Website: slack
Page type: billing-address
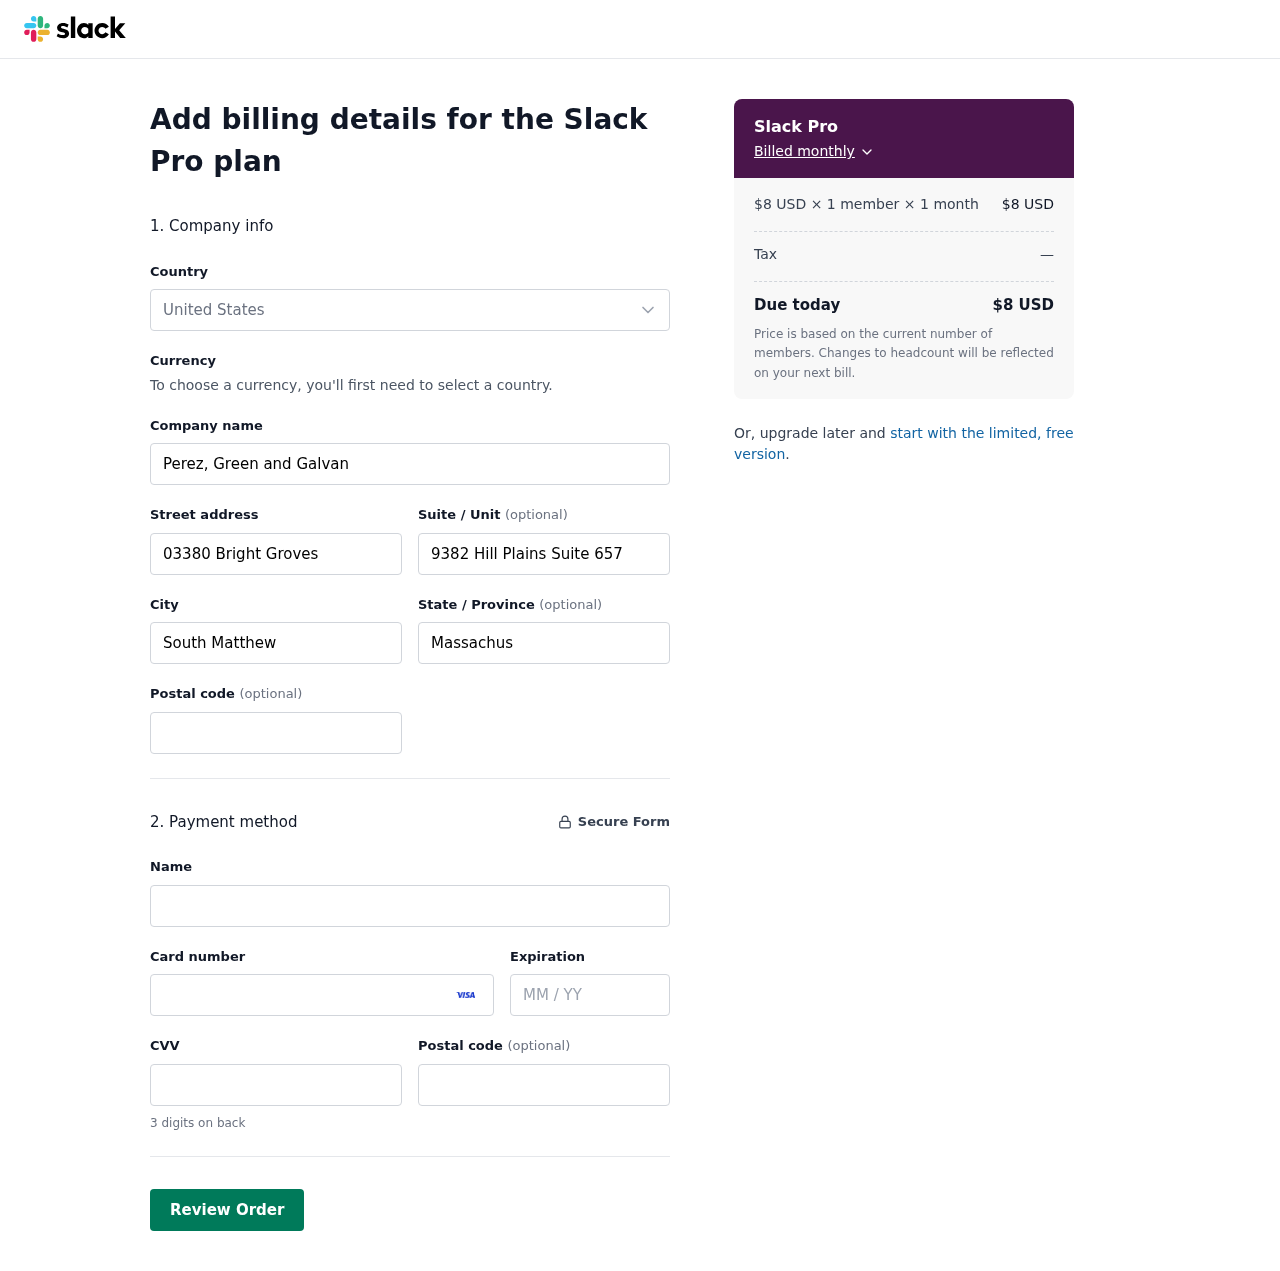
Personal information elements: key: PII_CARD_CVV
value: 955
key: PII_CARD_EXPIRY
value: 09/27
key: PII_CARD_NUMBER
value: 4146 0891 1957 2386
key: PII_CITY
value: South Matthew
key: PII_COMPANY
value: Perez, Green and Galvan
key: PII_COUNTRY
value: United States
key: PII_FULLNAME
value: Gary Rodriguez
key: PII_POSTCODE
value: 95327
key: PII_POSTCODE2
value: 05512
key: PII_STATE
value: Massachusetts
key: PII_STREET
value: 03380 Bright Groves
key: PII_STREET2
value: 9382 Hill Plains Suite 657
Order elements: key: ORDER_PLAN_PRICE
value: $8 USD
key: ORDER_NUM_MEMBERS
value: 1 member
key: ORDER_NUM_MONTHS
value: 1 month
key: ORDER_SUBTOTAL
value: $8 USD
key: ORDER_TAX
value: —
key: ORDER_TOTAL
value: $8 USD